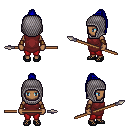
a pixel art fantasy rpg character, female body template, human, dark skin, maroon tunic, red pants, blue long topknot hairstyle, chain hood, leather bracers, ghillies, spear, four views (front, back, left, right), 2x2 character sprite sheet, small pixel art, hard edges, no anti-aliasing